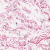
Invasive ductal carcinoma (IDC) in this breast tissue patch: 0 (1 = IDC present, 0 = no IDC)